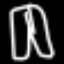
Label: pants